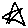
Label: star